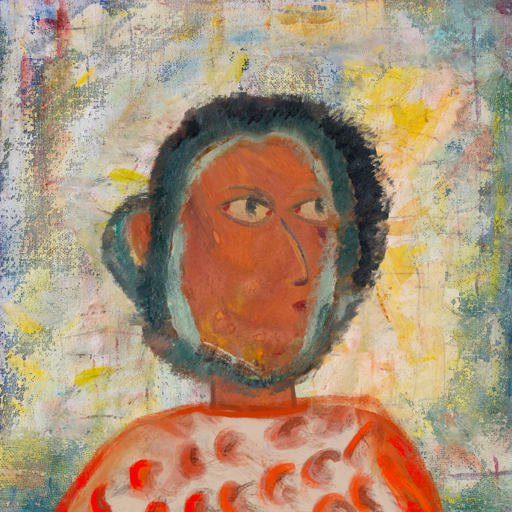
Background: Irani, Head And Neck Side: Mother_And_Son_Son, Face Side: GypsyMother, Bust: Rupkatha, Hair Side: Boggyland, Head Accessory: Blank, Second Necklace: Blank, Necklace: Blank, Baby: Blank